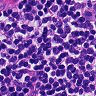
Metastatic tissue present: no